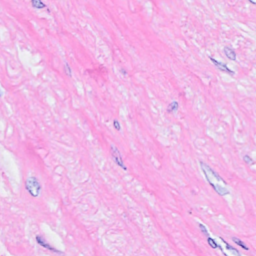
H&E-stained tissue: Breast